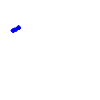
Particle: kaon